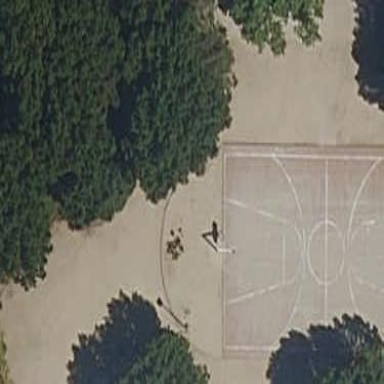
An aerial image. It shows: Basketball court located in leisure land pitch.